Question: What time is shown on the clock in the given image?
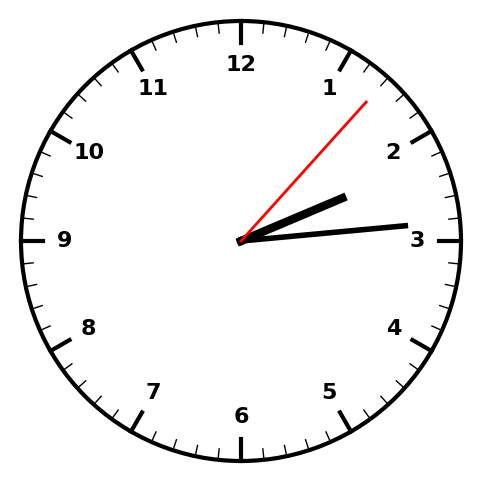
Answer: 02:14:07